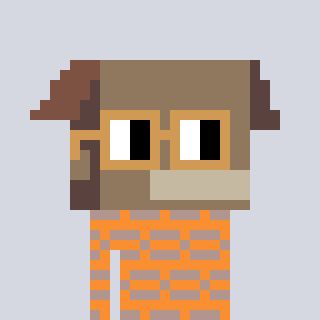
a pixel art character with square brown glasses, a box-shaped head and a orange-colored body on a cool background